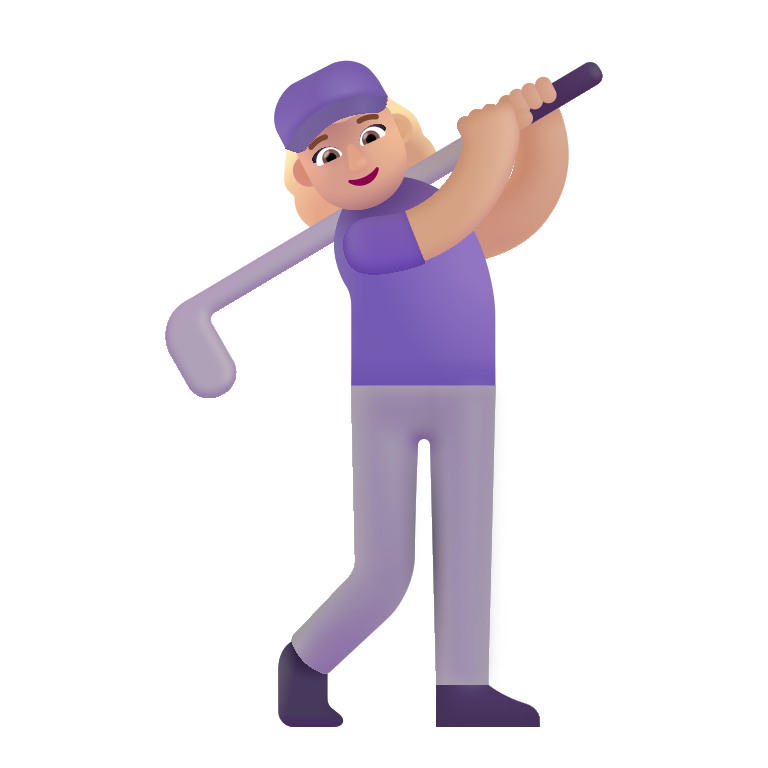
woman golfing color  light